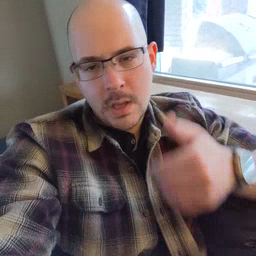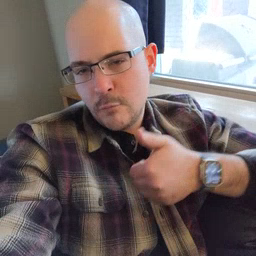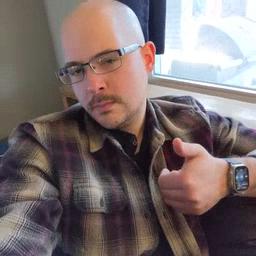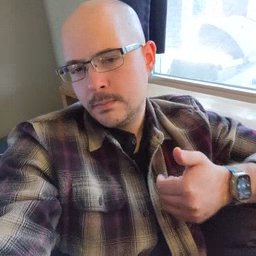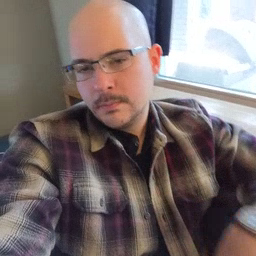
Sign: every